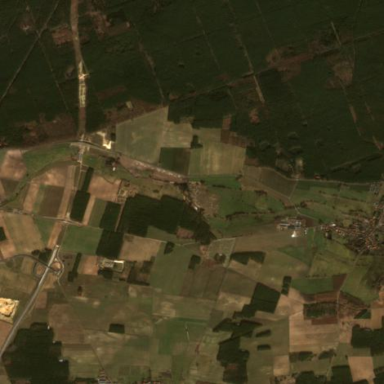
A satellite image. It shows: View of farmland.